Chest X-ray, PA view. Patient: 22 years old, sex F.
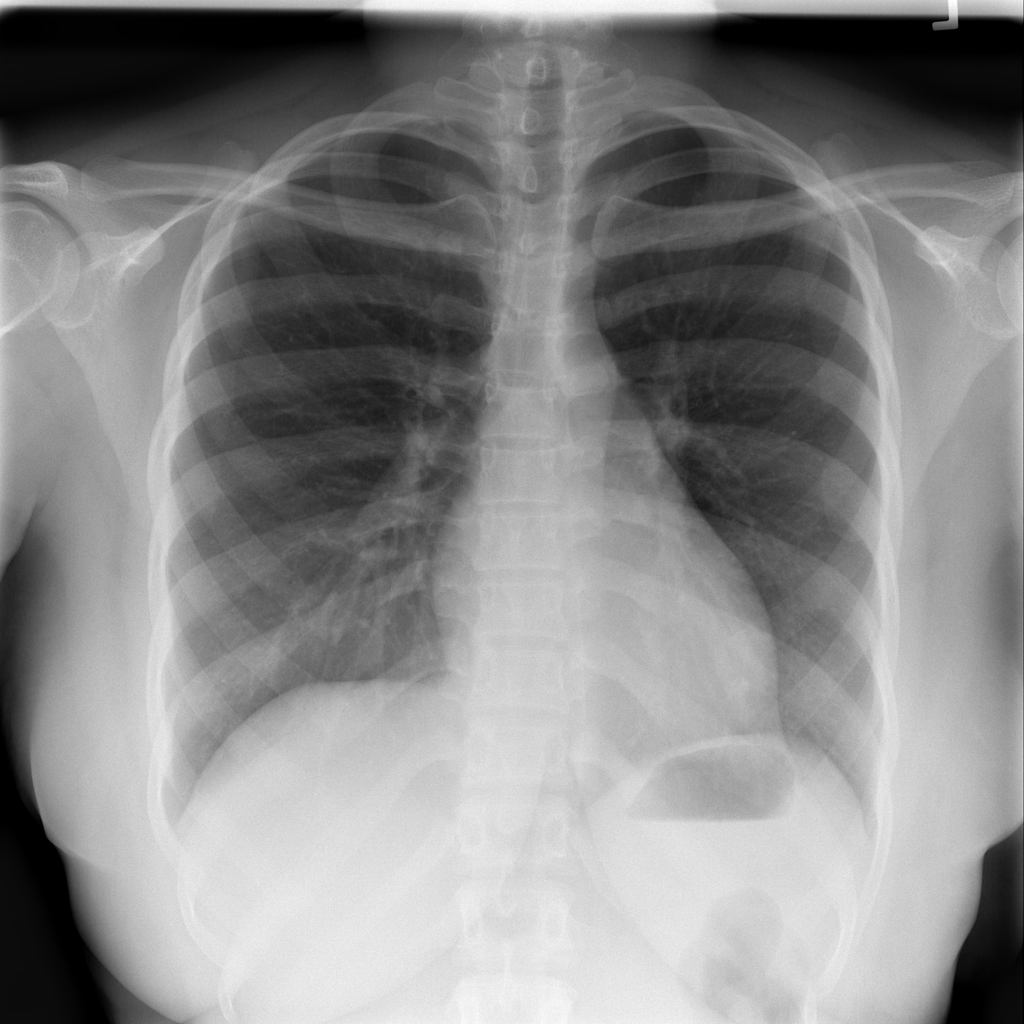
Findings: No Finding